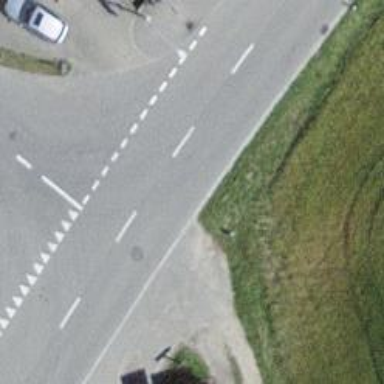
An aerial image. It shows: Tertiary road with asphalt surface.